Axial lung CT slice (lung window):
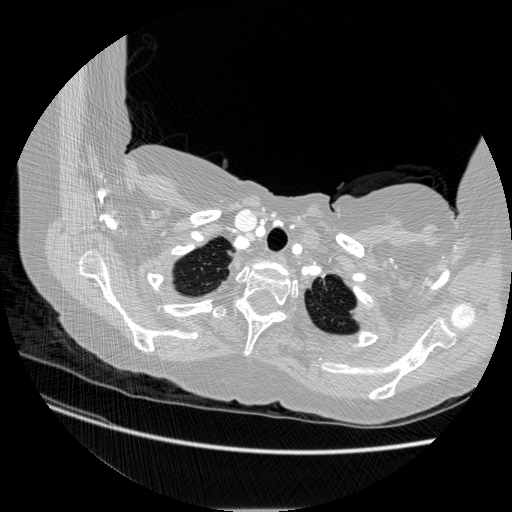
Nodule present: no